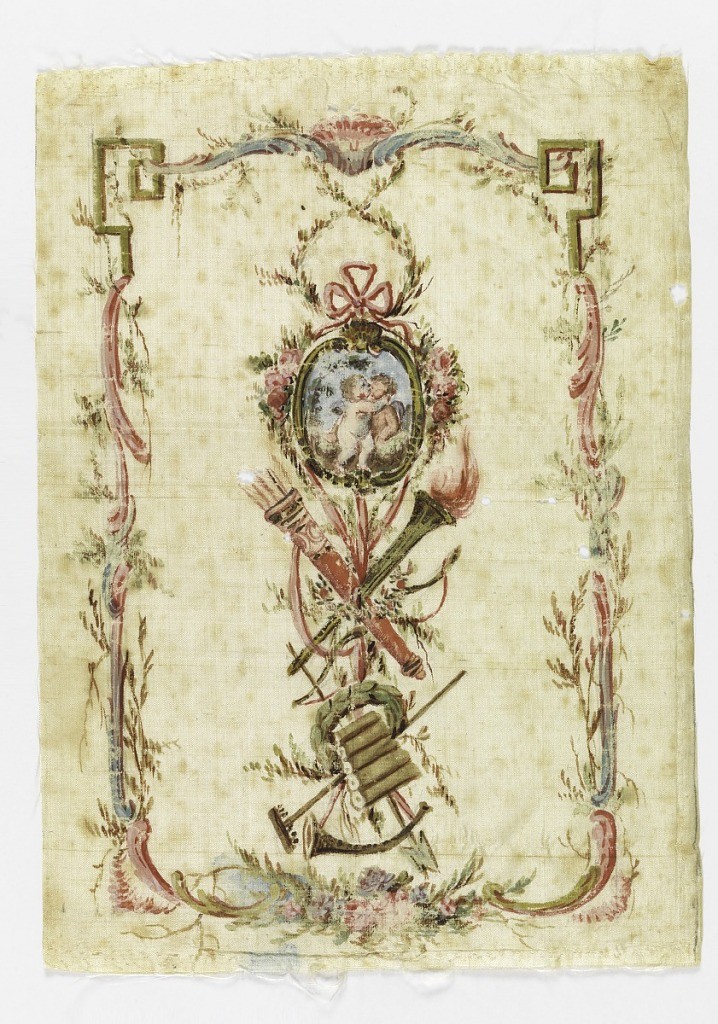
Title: Fragment
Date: late 18th century
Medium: silk; paint Technique: painted
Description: Four painted panels for sides of pocketbooks. Cream white taffeta painted in light colors. A and B) Show center of frame with wreath above, basket of flowers, below. Border of swags and curves. C and D) show centre medallions with cupids, crossed quiver and torch below and emblems. Border of flowers and broken curves.